Question:
The first row is printing junks.
I tried to switch things offset,index etc. But the first line is always wrong regardless of what the string is.
'''
mov AX, 0b800h
mov ES, AX
nums db ' 1 2 3 4 5 6 7 8 9 10 11 12 13 14 15 16 17 18 19 '
numsend label byte
;first row
MOV SI,OFFSET nums
MOV DI,160*4 +2 ;1st row,1st column, 2 cells per char
MOV AH, 07h
MOV CX,5*3;2 chars per digit, and 5 digit
row1:
MOV AL,[SI]
MOV ES:[DI],AX
INC SI
ADD DI,2
LOOP row1
;second row
MOV SI,OFFSET nums+15 ;point to the beginning of '_6 _7 _8 _9 10' from nums array
MOV DI,160*5 +2 ;2nd row,1st column, 2 cells per char
MOV AH, 07h
MOV CX,5*3 ;2 chars per digit, and 4 digit
row2:
MOV AL,[SI]
MOV ES:[DI],AX
INC SI
ADD DI,2
LOOP row2
;third row
MOV SI,OFFSET nums+30 ;point to the beginning of '11 12 13 14 15' from nums array
MOV DI,160*6 + 2*1 ;3rd row,1stcolumn,2 cells per char
MOV AH, 07h
MOV CX,5*3 ;2 chars per digit, and 4 digit
row3:
MOV AL,[SI]
MOV ES:[DI],AX
INC SI
ADD DI,2
LOOP row3
;fourth row
MOV SI,OFFSET nums+45 ;point to the beginning of ' 16 17 18 19 ' from nums array
MOV DI,160*7 + 2*1 ;4th row,1stcolumn,2 cells per char
MOV AH, 07h
MOV CX,5*3 ;2 chars per digit, and 4 digit
row4:
MOV AL,[SI]
MOV ES:[DI],AX
INC SI
ADD DI,2
LOOP row4
'''
I expected:
'''
1 2 3 4 5
6 7 8 9 10
11 12 13 14 15
16 17 18 19
'''
But i always get:
random ascii values (for the first line)
'''
6 7 8 9 10
11 12 13 14 15
16 17 18 19
'''
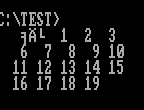
Answer: The problem is that you execute data as code:
In the computer, your program will be stored in the RAM. This is true for both code and data. RAM only stores numbers in the range 0 to 255. The CPU cannot distinguish between code and data.
The data 'db ' 1 2 3 4 ...' is stored as '0x20 0x20 ...' and the instruction 'and [bx+si],ah' is also stored as '0x20 0x20 ...'.
Because there is no 'jmp' instruction after 'mov ES, AX', the CPU assumes that the bytes after 'mov es,ax' represent an instruction to be executed ('0x20 0x20' = 'and [bx+si],ah') and not data.
It is probable that the instructions executed by the CPU will crash the program in such cases. In your case this seems not to happen.
However, in your case the last byte of the data is '0x20'. This is not a full x86 instruction and it is followed by the instruction 'mov si,offset nums' which is stored as '0xbe xx xx'. The CPU will interpret this as '0x20 0xbe xx xx' which is 'and [bp+nums],bh'.
Therefore the 'si' register will not be set.
---
Assembling the first part of the file with NASM (after porting the syntax) to a flat binary and disassembling with 'ndisasm', we get:
'''
address hexdump disassembly
<PHONE> B800B8 mov ax,0xb800
<PHONE> 8EC0 mov es,ax
<PHONE> 2020 and [bx+si],ah ; two ASCII spaces = 0x2020
<PHONE> 3120 xor [bx+si],sp
<PHONE> 2032 and [bp+si],dh
0000000B 2020 and [bx+si],ah
0000000D 3320 xor sp,[bx+si]
0000000F 2034 and [si],dh
<PHONE> 2020 and [bx+si],ah
<PHONE> 352020 xor ax,0x2020
<PHONE> 362020 and [ss:bx+si],ah
<PHONE> 37 aaa
0000001A 2020 and [bx+si],ah
0000001C 3820 cmp [bx+si],ah
0000001E 2039 and [bx+di],bh
<PHONE> 2031 and [bx+di],dh
<PHONE> 3020 xor [bx+si],ah
<PHONE> 3131 xor [bx+di],si
<PHONE> 2031 and [bx+di],dh
<PHONE> 3220 xor ah,[bx+si]
0000002A 3133 xor [bp+di],si
0000002C 2031 and [bx+di],dh
0000002E 3420 xor al,0x20
<PHONE> 3135 xor [di],si
<PHONE> 2031 and [bx+di],dh
<PHONE> 362031 and [ss:bx+di],dh
<PHONE> 37 aaa
<PHONE> 2031 and [bx+di],dh
0000003A 3820 cmp [bx+si],ah
0000003C 3139 xor [bx+di],di
0000003E 2020 and [bx+si],ah
<PHONE> 20BE0500 and [bp+0x5],bh ; 0x20 is the last space,
; BE imm16 is the mov-to-SI
<PHONE> BF8202 mov di,0x282 ; decoding happens to line up with this instruction
<PHONE> B407 mov ah,0x7
<PHONE> B90F00 mov cx,0xf
'''
So that's a lot of memory-destination instructions, but apparently 'BX', 'SI', 'DI', 'BP', and their various combinations, weren't pointing anywhere it was problematic to destroy.
x86 machine code uses most of the available coding space, so it's normal for data, accidentally decoded as instruction, to not hit any illegal instructions. (Especially in 16 / 32-bit mode.)